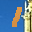
Label: 1